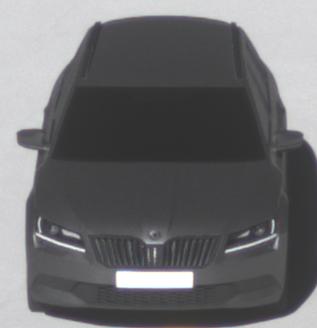
Make: Skoda
Model: Superb Combi 1.4 TSI
Detailed model: Superb (III) Combi
Model produced from: 2015/09
Model produced until: 2018/06
Doors: 5
Color: gray
Road condition: dry road
Daytime: morning or afternoon
Contrast: high contrast